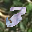
Label: 3